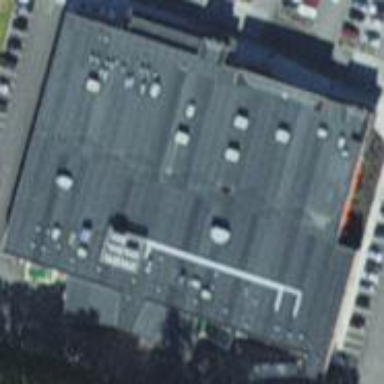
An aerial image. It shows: Building that houses supermarket.